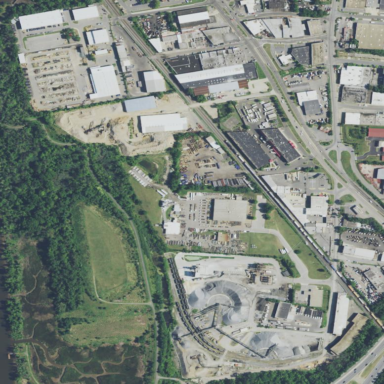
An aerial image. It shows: Industrial area.